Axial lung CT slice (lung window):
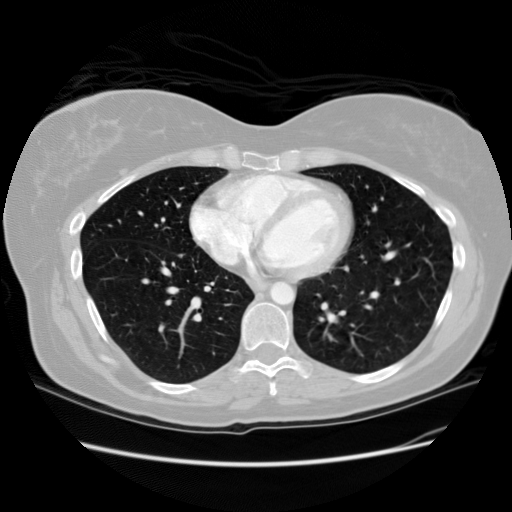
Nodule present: no